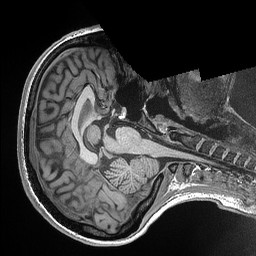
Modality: T1w
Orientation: axial
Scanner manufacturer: siemens
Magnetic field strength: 3 T
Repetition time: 2.3 s
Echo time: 0.00298 s